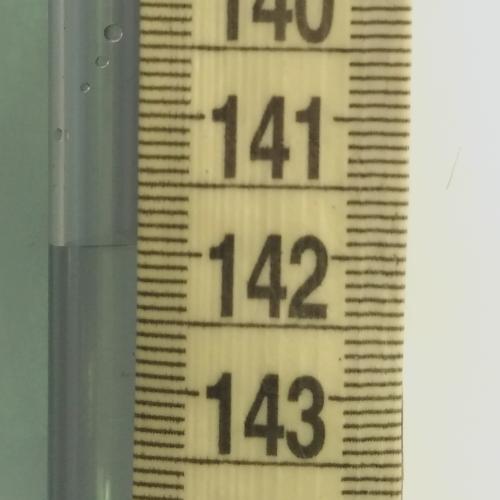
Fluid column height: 141.9 cm